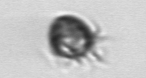
Label: Ciliophora